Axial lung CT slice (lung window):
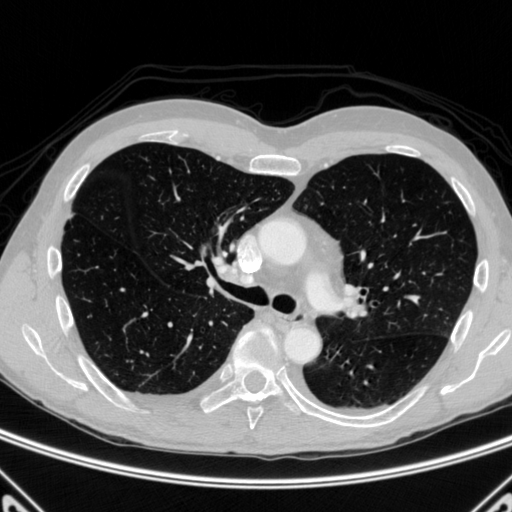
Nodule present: no